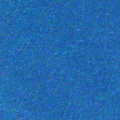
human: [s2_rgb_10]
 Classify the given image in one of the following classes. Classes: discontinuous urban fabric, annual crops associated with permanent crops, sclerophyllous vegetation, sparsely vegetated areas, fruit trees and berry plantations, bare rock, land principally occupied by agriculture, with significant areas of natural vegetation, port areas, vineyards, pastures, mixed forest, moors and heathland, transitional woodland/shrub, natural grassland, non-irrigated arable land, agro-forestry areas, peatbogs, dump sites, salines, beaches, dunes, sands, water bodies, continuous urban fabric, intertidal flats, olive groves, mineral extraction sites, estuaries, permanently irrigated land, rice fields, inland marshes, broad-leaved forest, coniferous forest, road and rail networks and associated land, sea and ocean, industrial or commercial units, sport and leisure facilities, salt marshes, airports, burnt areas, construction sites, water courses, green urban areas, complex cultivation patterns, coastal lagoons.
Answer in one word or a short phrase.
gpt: sea and ocean